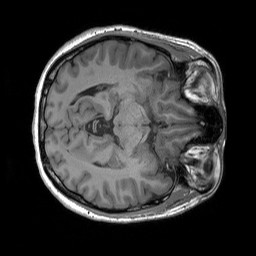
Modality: T1w
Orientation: axial
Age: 27
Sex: female
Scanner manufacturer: siemens
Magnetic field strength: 3 T
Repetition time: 1.9 s
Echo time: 0.00227 s